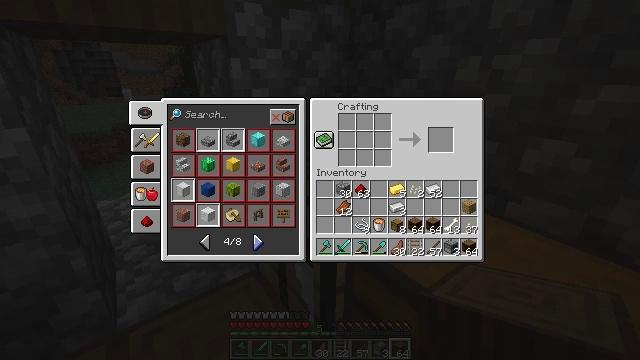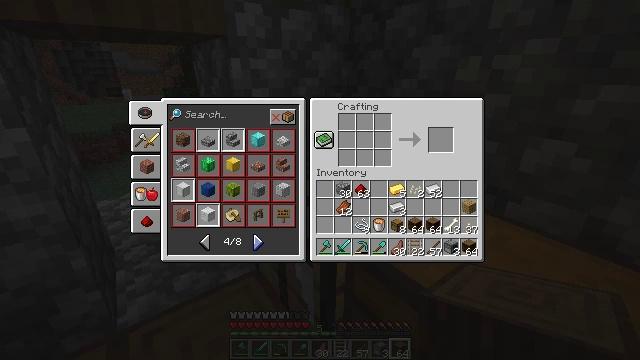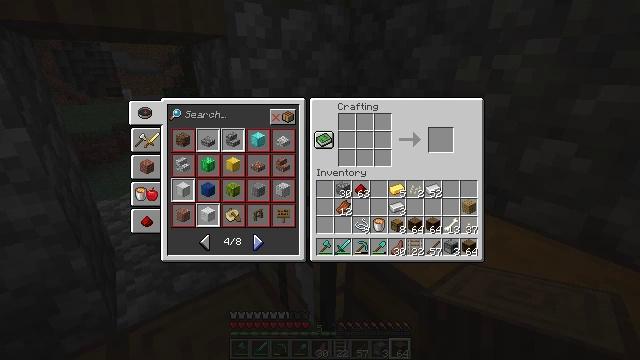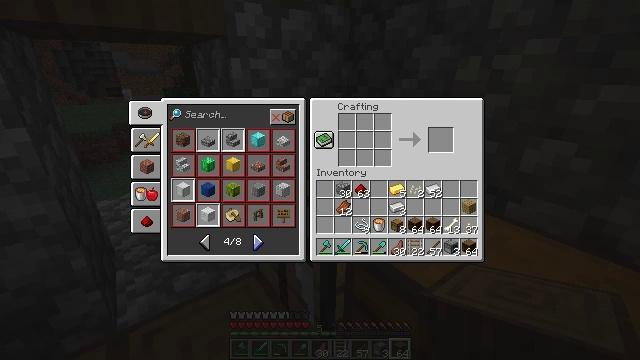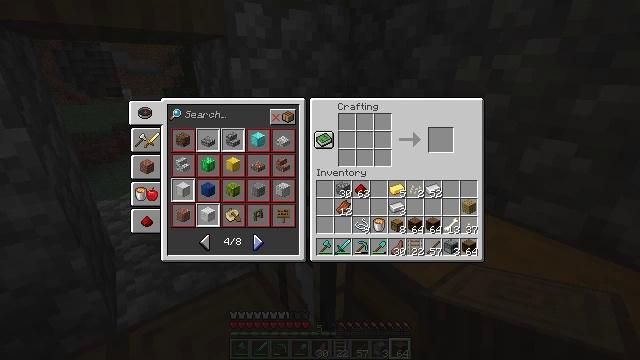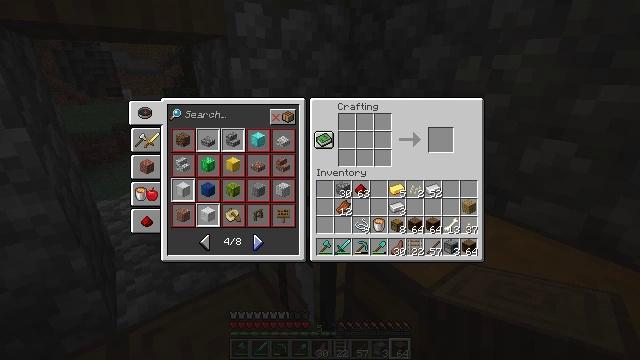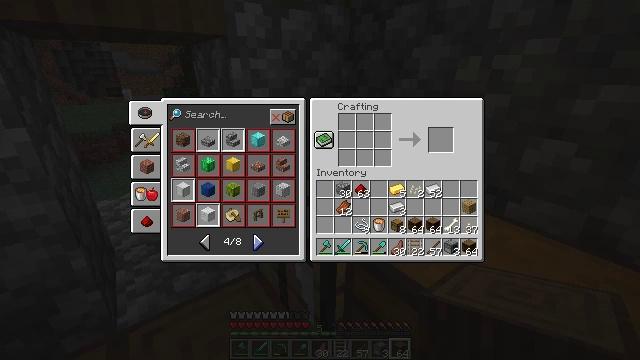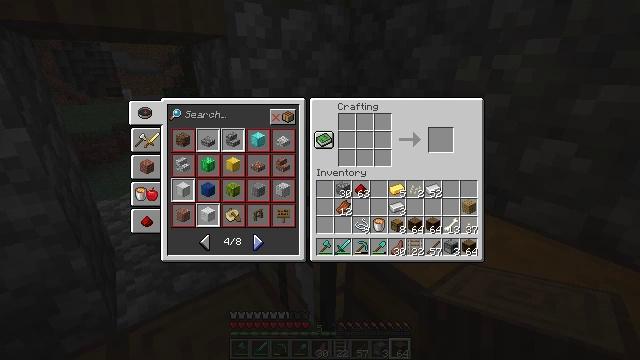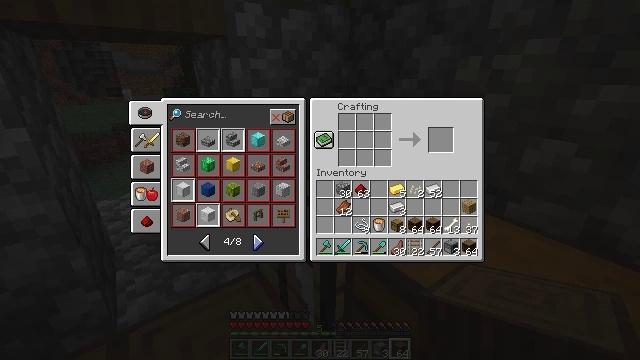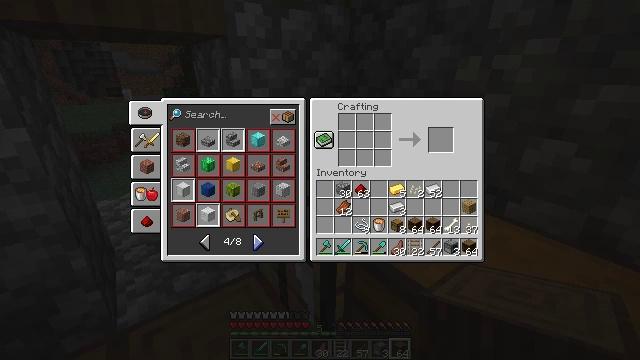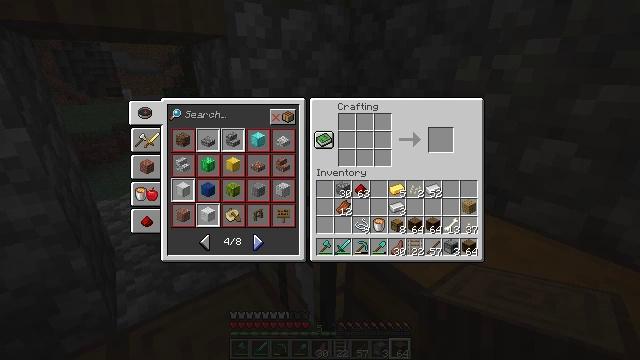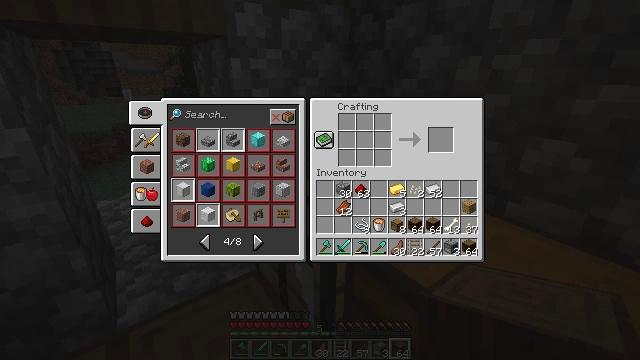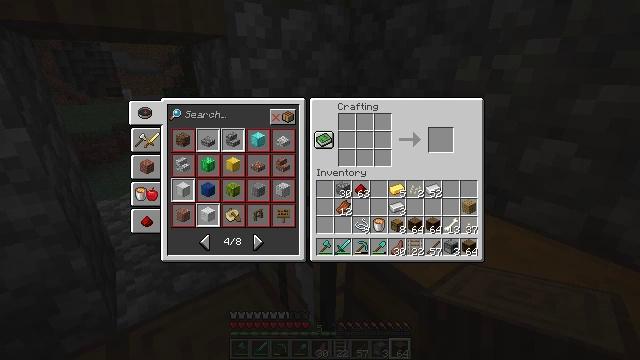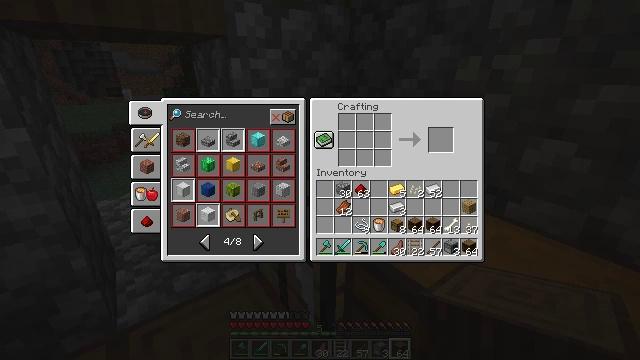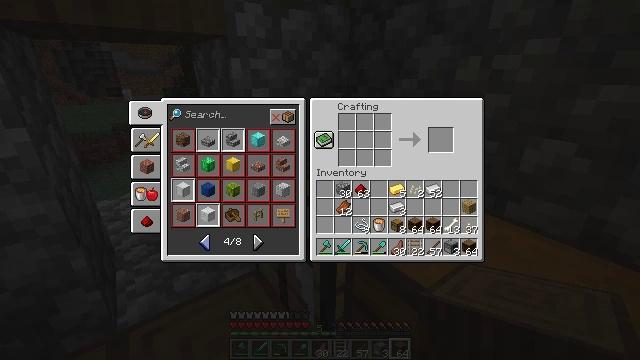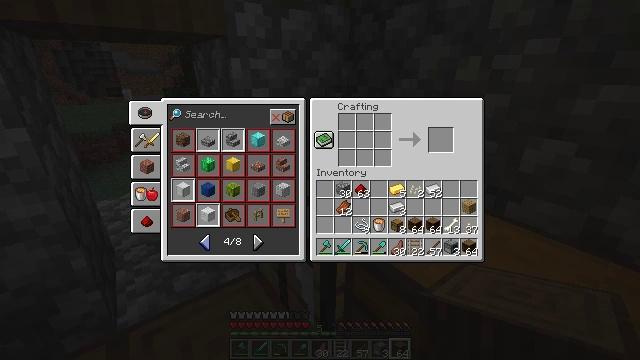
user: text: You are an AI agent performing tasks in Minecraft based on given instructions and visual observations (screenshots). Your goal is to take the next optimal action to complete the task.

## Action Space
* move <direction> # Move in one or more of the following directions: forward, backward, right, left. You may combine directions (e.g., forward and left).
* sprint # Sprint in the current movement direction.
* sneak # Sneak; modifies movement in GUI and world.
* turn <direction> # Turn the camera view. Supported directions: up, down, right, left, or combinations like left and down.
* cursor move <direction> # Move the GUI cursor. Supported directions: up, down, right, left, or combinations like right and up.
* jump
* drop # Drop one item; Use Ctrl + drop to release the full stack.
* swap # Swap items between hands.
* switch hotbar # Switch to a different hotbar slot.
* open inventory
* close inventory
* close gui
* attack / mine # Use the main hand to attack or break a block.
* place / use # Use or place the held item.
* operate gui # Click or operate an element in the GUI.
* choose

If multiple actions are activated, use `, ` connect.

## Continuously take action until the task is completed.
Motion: motion action
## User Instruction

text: Transform raw spruce into spruce wood.
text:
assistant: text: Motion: operate gui
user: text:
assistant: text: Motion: no_op
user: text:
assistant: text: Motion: no_op
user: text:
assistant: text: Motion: no_op
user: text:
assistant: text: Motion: no_op
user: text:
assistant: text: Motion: no_op
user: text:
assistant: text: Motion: no_op
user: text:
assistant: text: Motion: no_op
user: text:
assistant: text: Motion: no_op
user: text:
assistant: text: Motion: no_op
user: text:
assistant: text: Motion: no_op
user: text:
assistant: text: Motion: cursor move left
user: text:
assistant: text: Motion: cursor move left
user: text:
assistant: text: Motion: cursor move left
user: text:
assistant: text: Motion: no_op
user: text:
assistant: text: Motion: no_op
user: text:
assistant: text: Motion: no_op
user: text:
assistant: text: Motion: no_op
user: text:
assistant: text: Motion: no_op
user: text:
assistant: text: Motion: no_op
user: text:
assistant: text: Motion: operate gui
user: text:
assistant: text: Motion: operate gui
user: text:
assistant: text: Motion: operate gui
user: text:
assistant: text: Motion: no_op
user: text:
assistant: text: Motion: no_op
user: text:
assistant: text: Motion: no_op
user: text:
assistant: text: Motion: no_op
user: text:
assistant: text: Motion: no_op
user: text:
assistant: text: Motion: no_op
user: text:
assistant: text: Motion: no_op